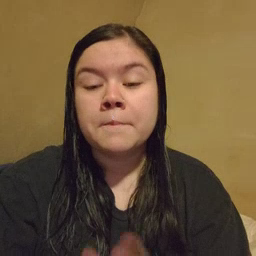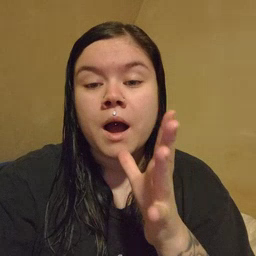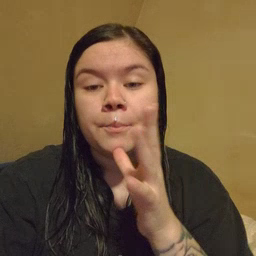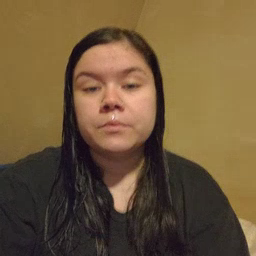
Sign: mom